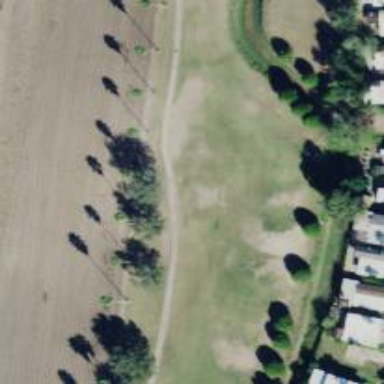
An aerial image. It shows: Service road used as golf cart path.